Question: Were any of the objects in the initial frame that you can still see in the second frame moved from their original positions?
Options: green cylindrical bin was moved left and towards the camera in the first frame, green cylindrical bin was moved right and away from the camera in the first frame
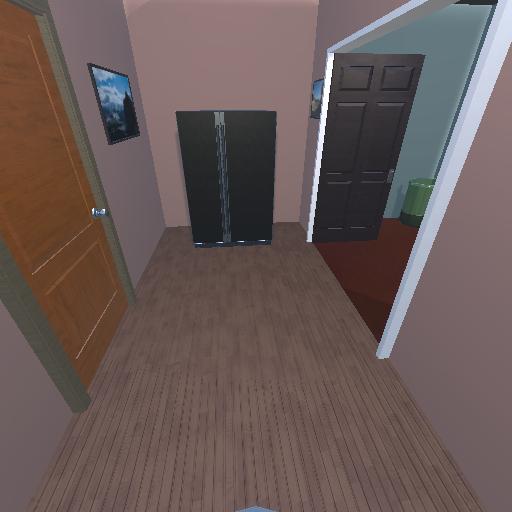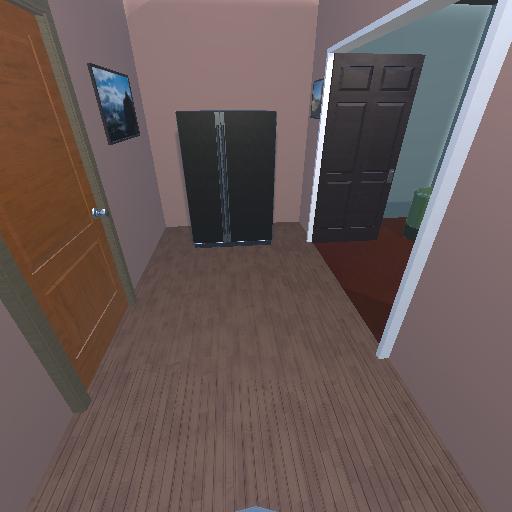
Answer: green cylindrical bin was moved left and towards the camera in the first frame